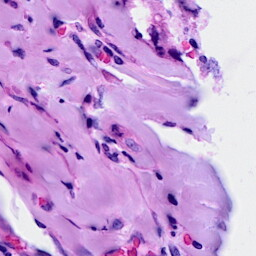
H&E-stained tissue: Breast